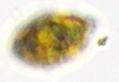
Label: Akashiwo